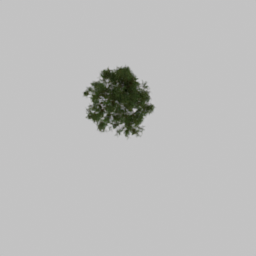
Label: nature